Question: In Visual Studio, the default window layout seems to be as follows:
Visual studio window layout

The code window is on the left, the solution explorer and properties windows are docked on the right, and the toolbox is docked on the left. How can the positions of the code window, and the solution explorer and properties windows be swapped?
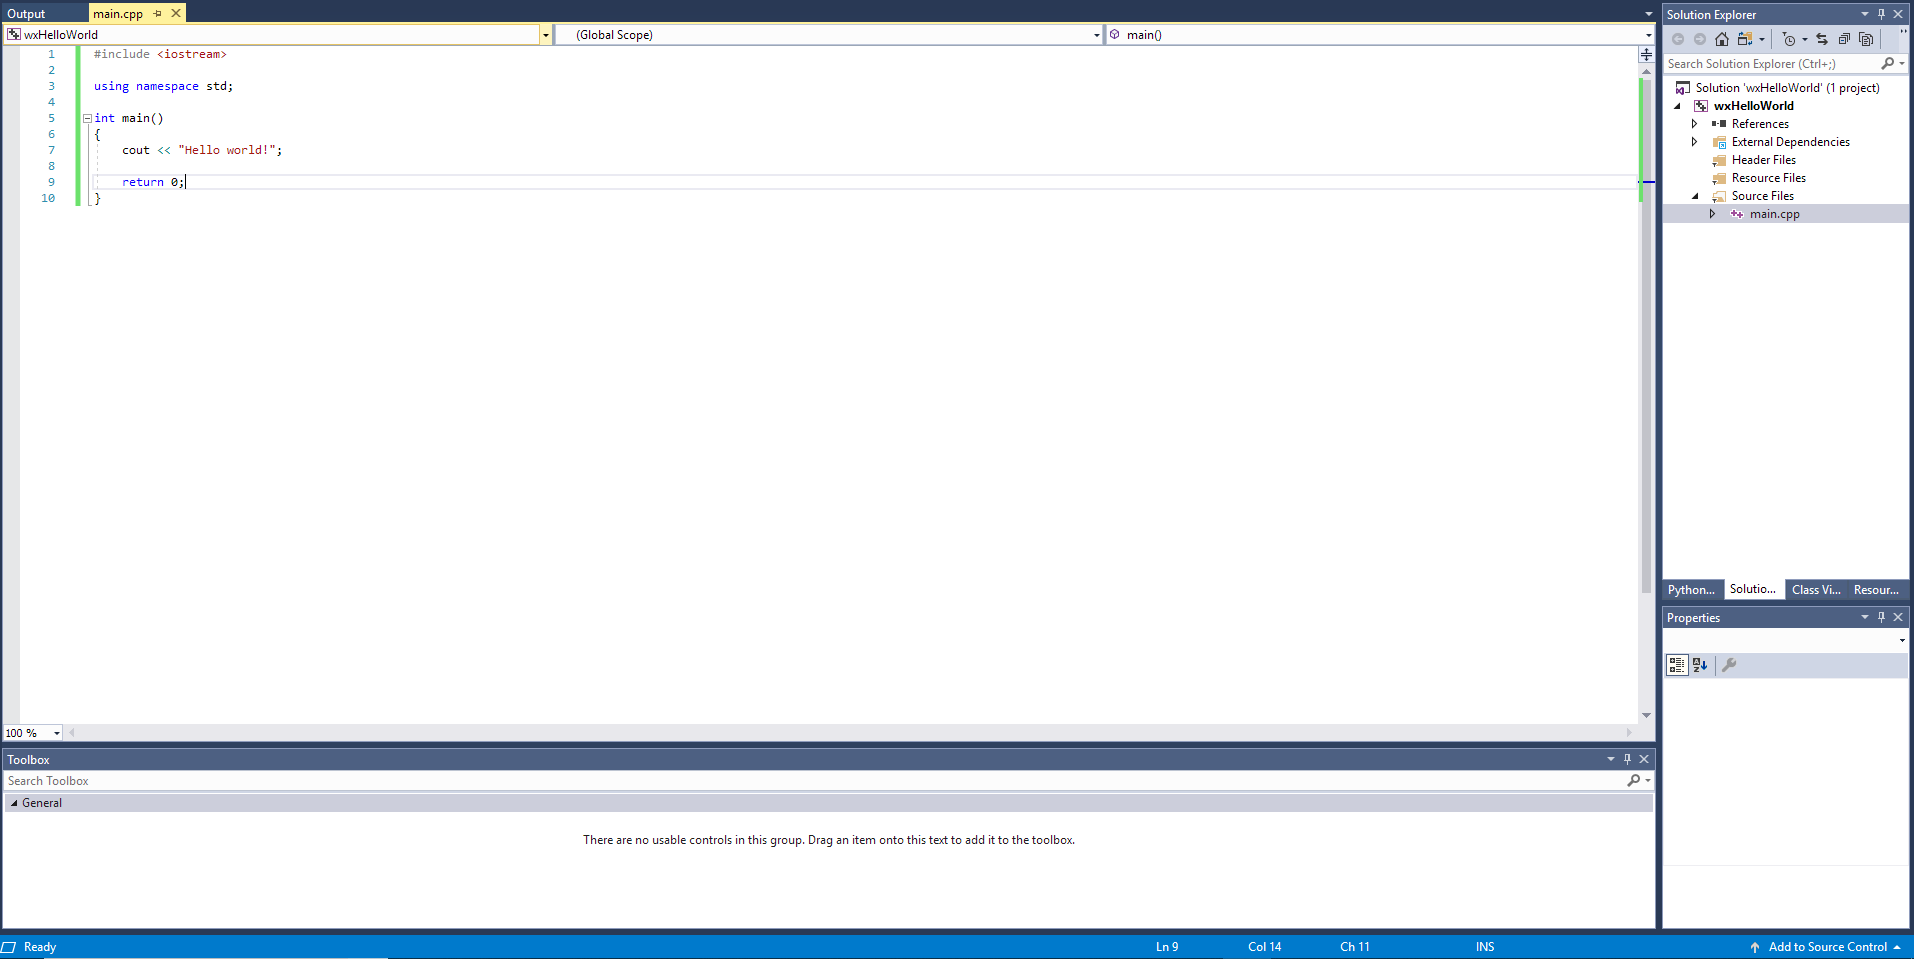
Answer: You can drag solution explorer and properties windows to the desired location as illustrated here: <URL>.